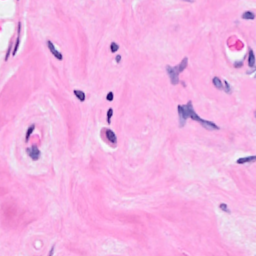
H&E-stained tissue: Breast